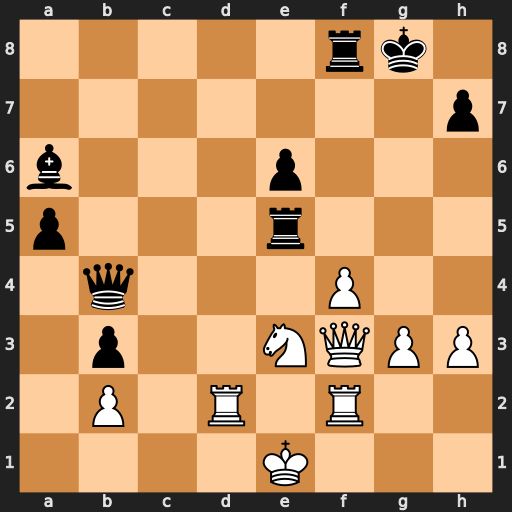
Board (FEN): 5rk1/7p/b3p3/p3r3/1q3P2/1p2NQPP/1P1R1R2/4K3
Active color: w
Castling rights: -
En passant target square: -
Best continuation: Qg4+ Kh8 fxe5